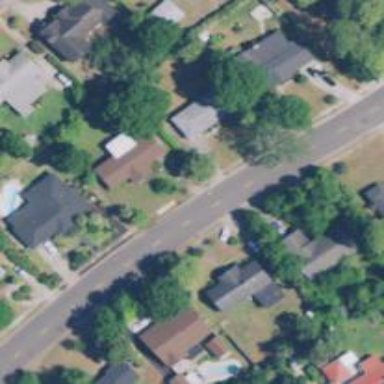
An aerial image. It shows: Neighborhood.